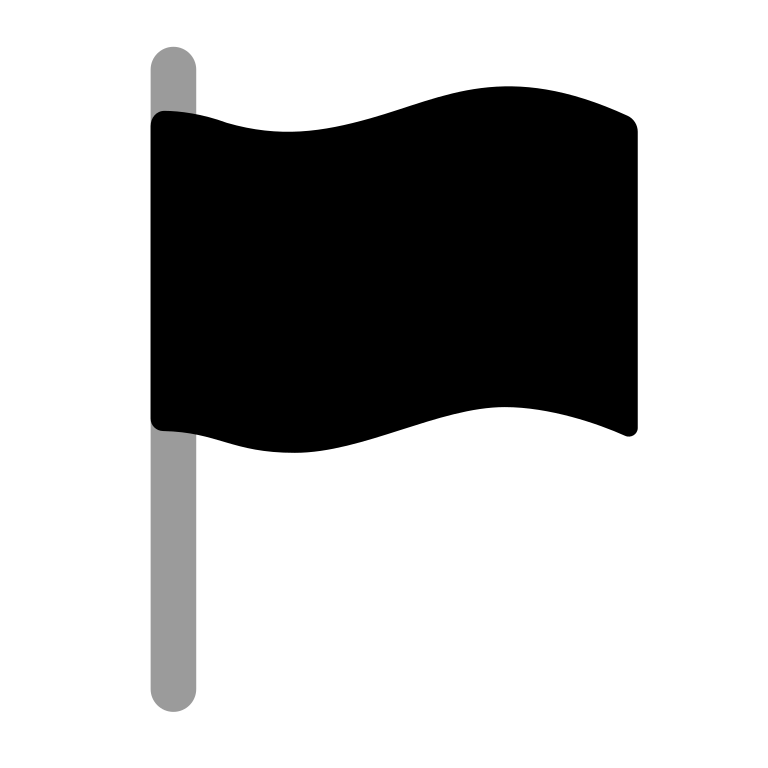
black flag flat